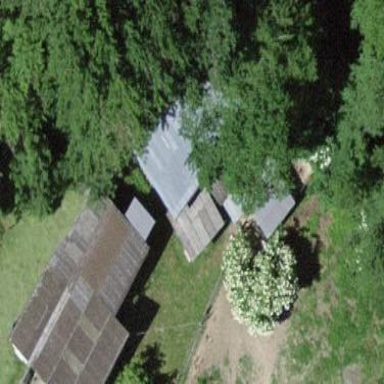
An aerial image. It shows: Farm auxiliary building.